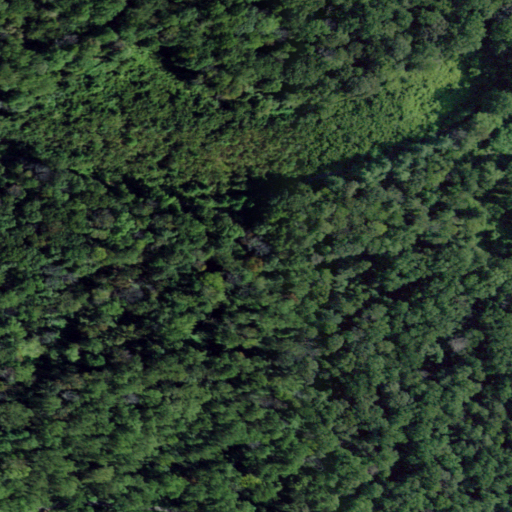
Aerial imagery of mountain in New Jersey named Strawberry Hill containing deciduous forest and pasture